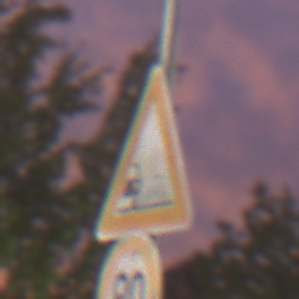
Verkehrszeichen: SplittSchotter
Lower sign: Geschwindigkeit80
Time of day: SunriseSunset
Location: Outdoor (Urban)
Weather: PartlyCloudy
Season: NotSpecified
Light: Artificial